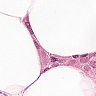
Metastatic tissue present: yes